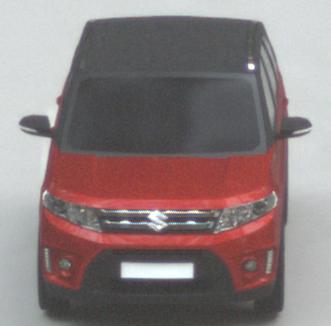
Make: Suzuki
Model: Vitara 1.6
Detailed model: Vitara (LY)
Model produced from: 2015/04
Model produced until: 2018/08
Doors: 5
Color: red
Road condition: dry road
Daytime: sunrise or sunset
Contrast: medium contrast